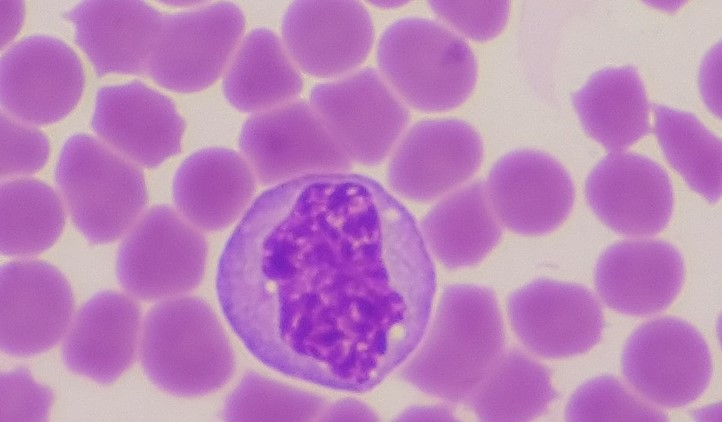
White blood cell type: Monocyte